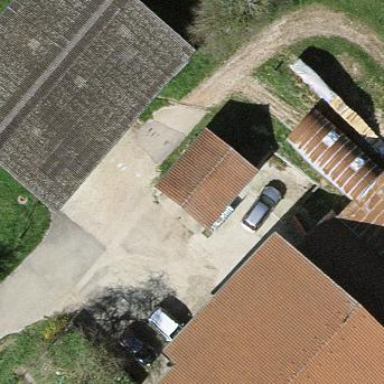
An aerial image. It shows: Shed.